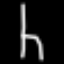
Label: chair